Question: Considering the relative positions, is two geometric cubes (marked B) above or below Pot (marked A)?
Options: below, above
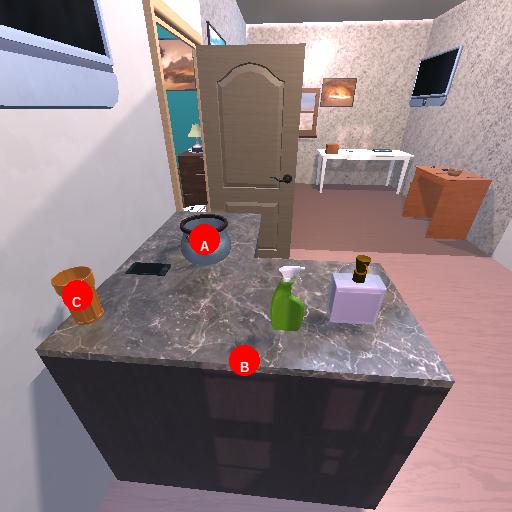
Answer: below